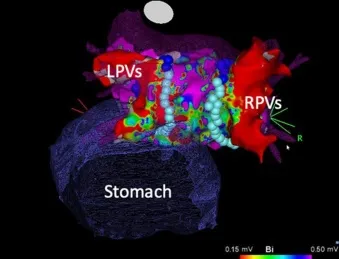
Three-dimensional anatomical reconstruction integrating chest CT and 3-dimensional electroanatomical map (CARTO; Biosense Webster) demonstrating the proximity of the herniated stomach (shadowed dark blue) to the applications of focal point-by-point pulsed field ablation (light blue balls) on the posterior wall:. Posterior.
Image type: radiology (ct)